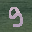
Label: 9